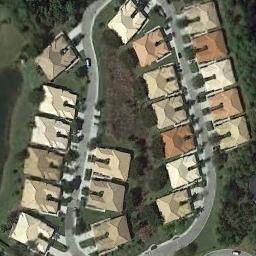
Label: dense_residential